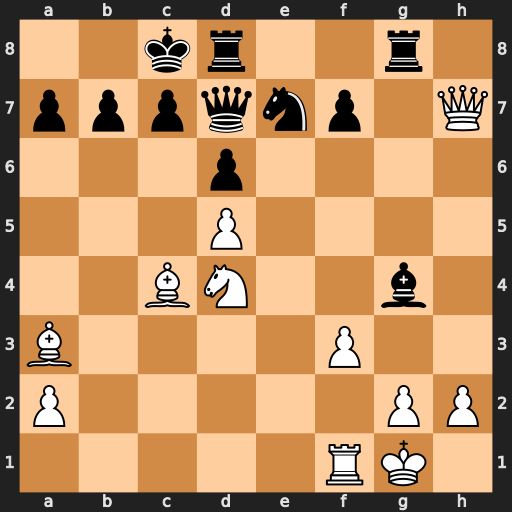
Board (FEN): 2kr2r1/pppqnp1Q/3p4/3P4/2BN2b1/B4P2/P5PP/5RK1
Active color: w
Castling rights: -
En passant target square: -
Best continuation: Bb5 c6 dxc6